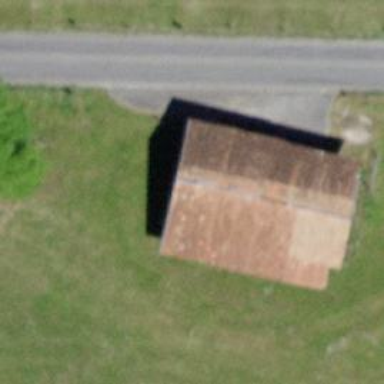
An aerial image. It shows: Rural barn.